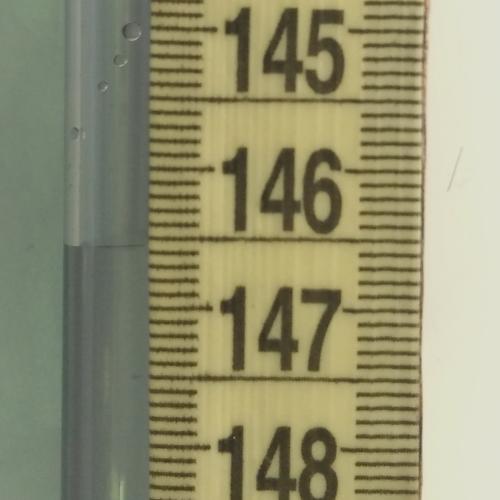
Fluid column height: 146.6 cm